Question: I update the Flutter latest stable version 1.20.1 when I click the run button on an already existing project it shows me this error:
> Could not resolve the package 'characters' in 'package: characters/characters.dart'.
But when I create a new project and try to run it works.

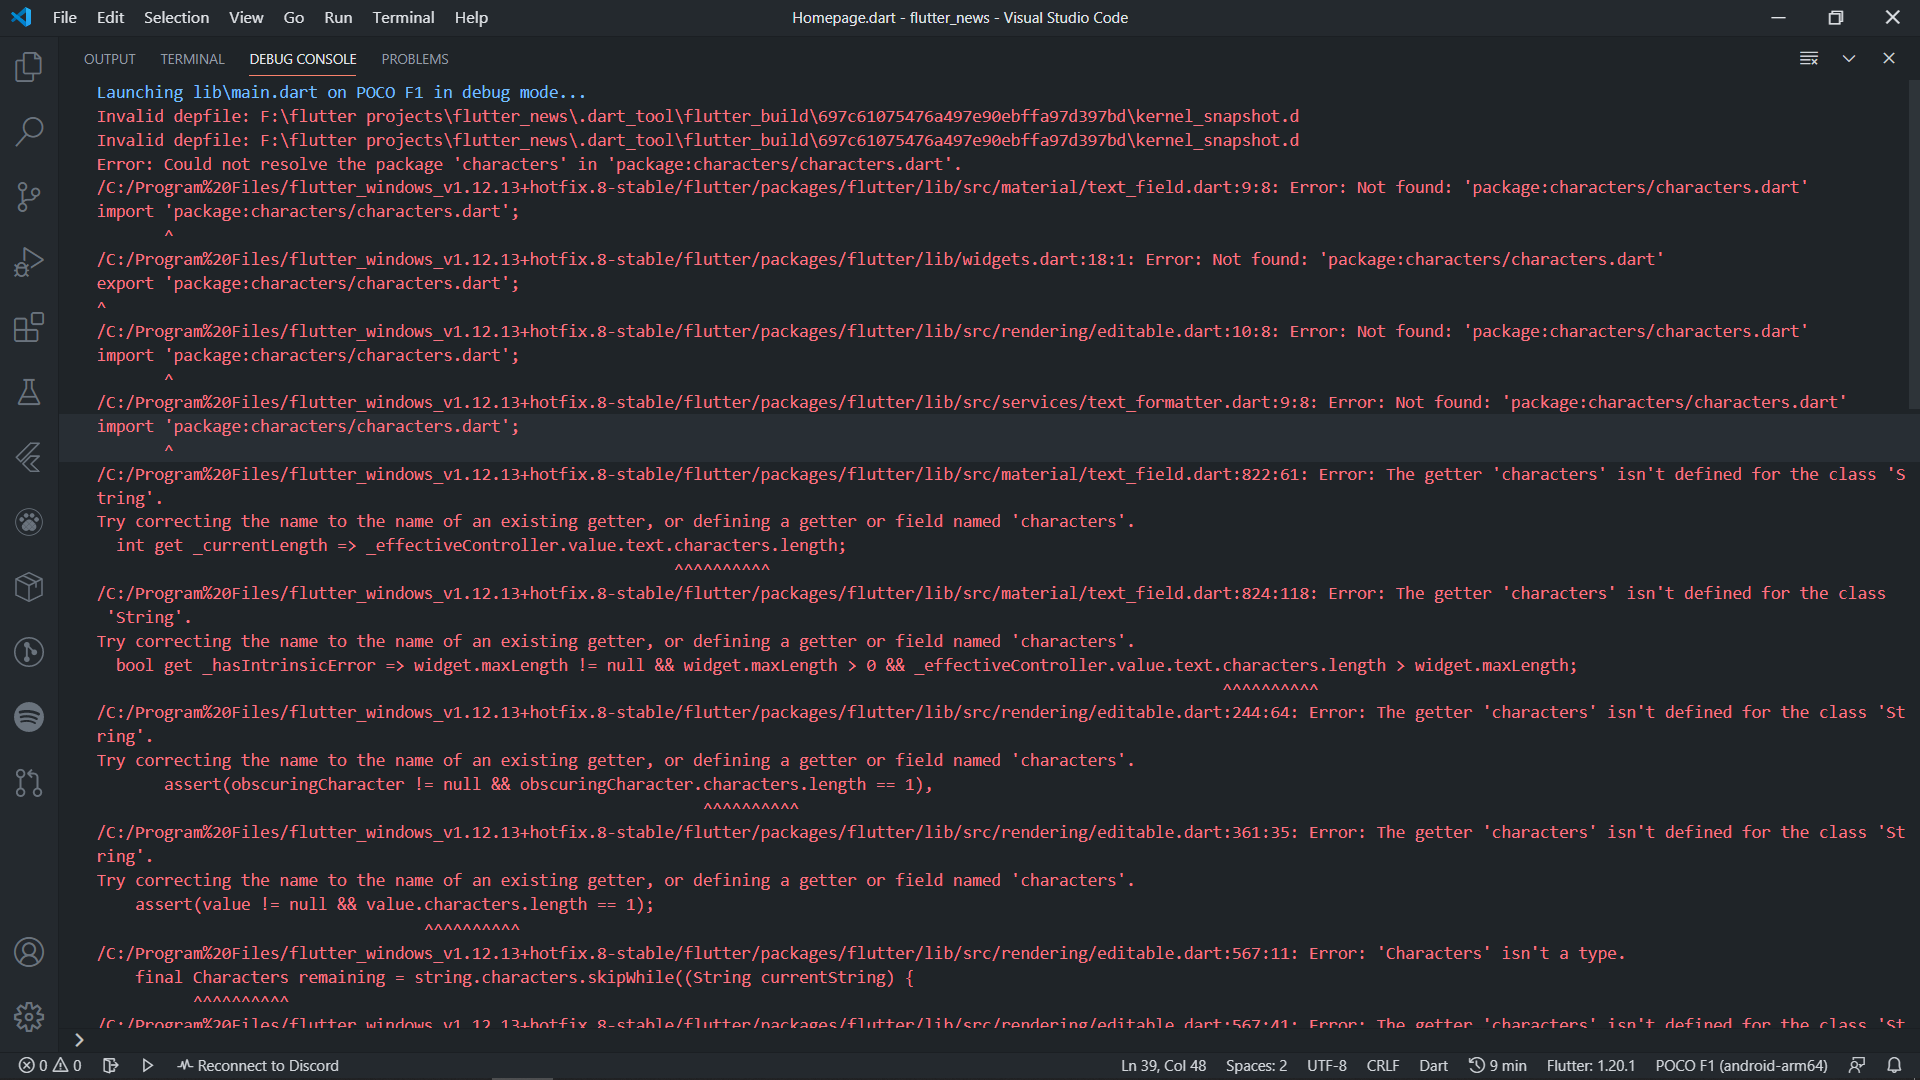
Answer: Following the Github issue below, it is a common issue after upgrading to a different 'Flutter Version'
<URL>
In my case, I resolved the issue with 'flutter clean'.